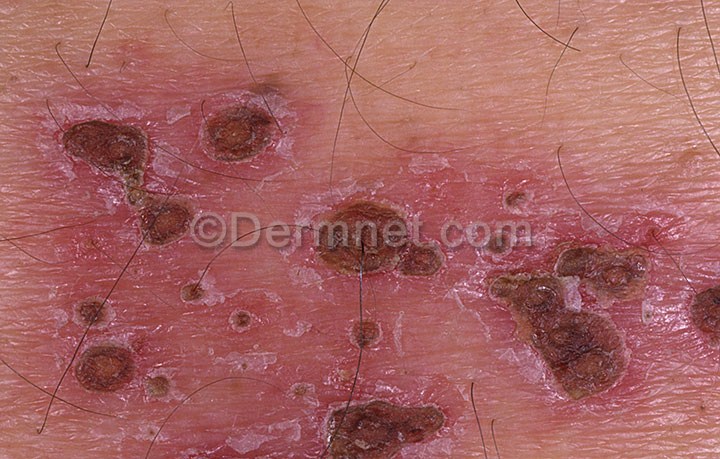
Disease: Warts Molluscum and other Viral Infections